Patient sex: M
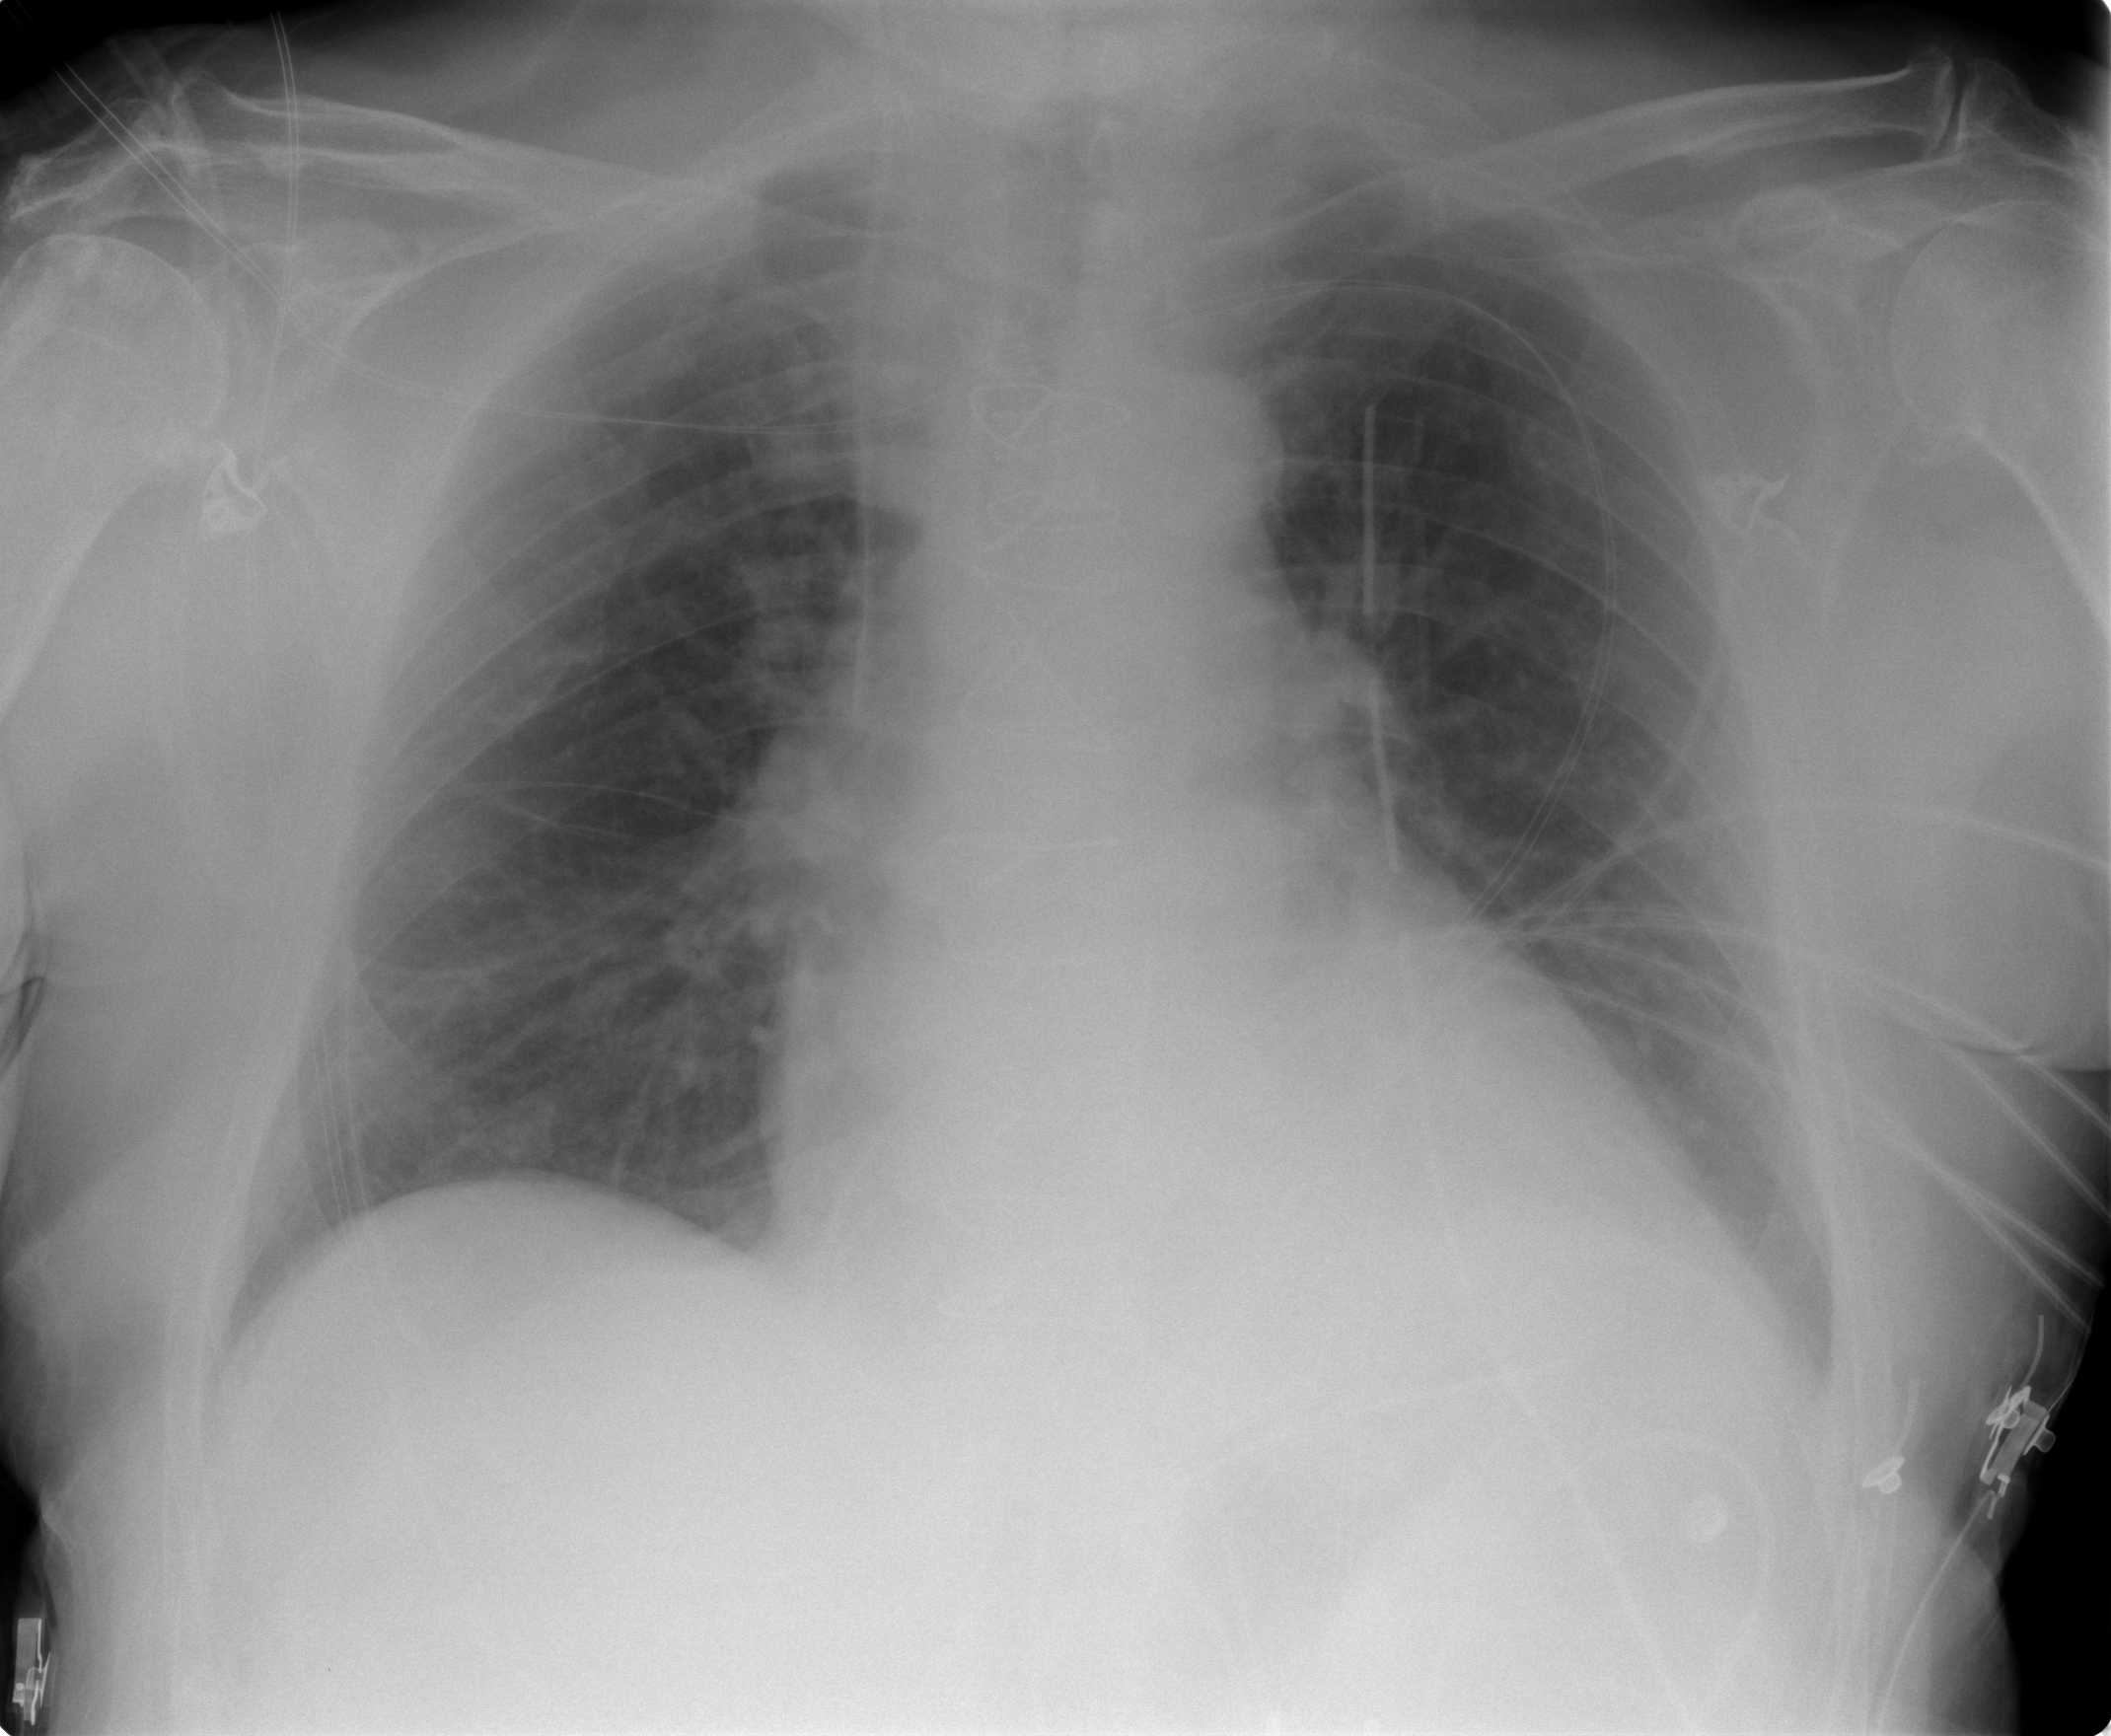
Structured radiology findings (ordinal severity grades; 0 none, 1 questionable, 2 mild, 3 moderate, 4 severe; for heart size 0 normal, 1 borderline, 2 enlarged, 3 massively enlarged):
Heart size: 0
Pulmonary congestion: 0
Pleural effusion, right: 0
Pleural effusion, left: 1
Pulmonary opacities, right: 0
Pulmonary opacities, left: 0
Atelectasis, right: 0
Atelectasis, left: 2